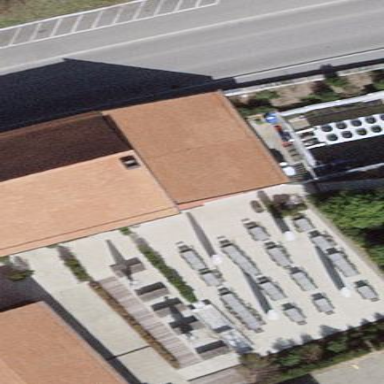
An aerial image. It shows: Cafe located inside building.